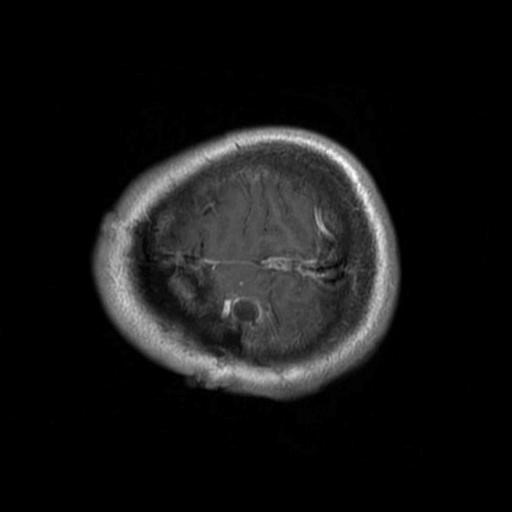
Label: brain_glioma